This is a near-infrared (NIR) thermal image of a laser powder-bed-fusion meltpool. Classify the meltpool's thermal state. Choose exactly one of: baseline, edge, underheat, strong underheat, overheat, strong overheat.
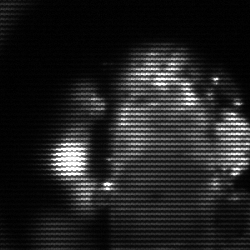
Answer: strong underheat